Question: Say that my images are simple shapes - set of lines, dots, curves, and simple objects,
How do I calculate the distance between images - so length is important but total scale is non important, location of line\curve is important, angles is important etc
Attached image For example:
My comparison object is a cube on the top left, score are fictitious just for this example.
1. that the distance to the Cylinder is 80 (has 2 lines but top geometry is different)
2. The bottom left cube score is 100 since it exact match lines with different scale.
3. The bottom right Rectangle score is 90 since it has exact match lines on the top but different scale lines on the side.
I am looking for algorithm name or general approach that will help me to start to think towards a solution....
Thank you for your help.

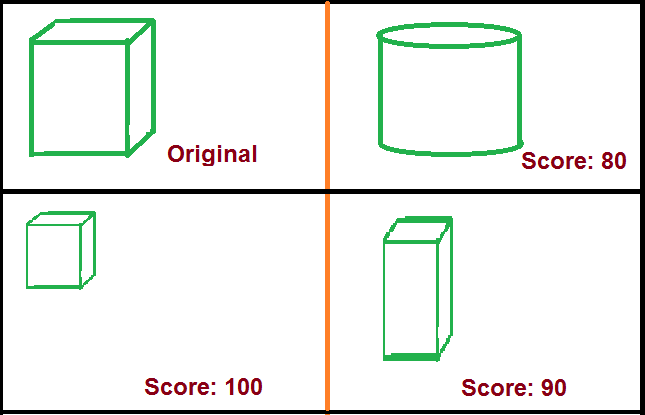
Answer: Here is something to get you started. When jumping into new problems, I don't see much value in trying a lot of complex steps just because they are available somewhere to use. So my focus is on using relatively simple things, that will fail in more varied situations, but hopefully you will see its value and get some sense of the problem.
The approach is fully based on corner detection; two typical methods for this detection are the Harris detector or the one by Shi and Tomasi described in the paper "Good Features to Track", 1994. I will use the second one, just because there is a ready implementation in OpenCV, newer Matlab, and possibly many other places. Its implementation on these packages also allows for easier parameter adjustment, regarding corner quality and minimum distance between corners. So, suppose you can detect all corner points correctly, how do you measure how close one shape is to another one based on these points ? The images have arbitrary size, so my idea is to normalize the point coordinates to the range [0, 1]. This solves for the scaling issue, which is desired according to the original description. Now we have to compare point sets in the range [0, 1]. Here we go for the simplest thing: consider one point 'p' from the shape 'a', what is the closest point in shape 'b' ? We assume it is one with the minimum absolute different between this point 'p' and any point in 'b'. If we sum all the values, we get a scoring between shapes. The lower the score, the more similar the shapes (according to this approach).
Here are some shapes I drew:

Here are the detected corners:

As you can clearly see in this last set of images, the method will easily confuse a rectangle/square with a cylinder. To handle that you will need to combine the approach with other descriptors. Initially, a simple one that you might consider is the ratio between the shape's area and its bounding box area (which would give 1 for rectangle, and lower for cylinder).
With the method described above, here are the measurements between the first and second shapes, first and third shapes, ..., respectively: 0.<PHONE>, 0.41350339, 0.30128458 <PHONE>, 0.<PHONE>. The second cube is a resized version of the first one, and as you see, they are very similar by this metric. The last shape is a resized version of the first cube but without keeping the aspect ratio, and the metric gives a much higher difference.
If you want to play with the code that performs this, here it is (in Python, depends on OpenCV, numpy):
'''
import sys
import cv2 as cv
import numpy
inp = []
for fname in sys.argv[1:]:
img_color = cv.imread(fname)
img = cv.cvtColor(img_color, cv.COLOR_RGB2GRAY)
inp.append((img_color, img))
ptsets = []
# Corner detection parameters.
params = (
200, # max number of corners
0.01, # minimum quality level of corners
10, # minimum distance between corners
)
# Params for visual circle markers.
circle_radii = 3
circle_color = (255, 0, 0)
for i, (img_color, img) in enumerate(inp):
height, width = img.shape
cornerMap = cv.goodFeaturesToTrack(img, *params)
corner = numpy.array([c[0] for c in cornerMap])
for c in corner:
cv.circle(img_color, tuple(c), circle_radii, circle_color, -1)
# Just to visually check for correct corners.
cv.imwrite('temp_%d.png' % i, img_color)
# Convert corner coordinates to [0, 1]
cornerUnity = (corner - corner.min()) / (corner.max() - corner.min())
# You might want to use other descriptors here. XXX
ptsets.append(cornerUnity)
def compare_ptsets(p):
res = numpy.zeros(len(p))
base = p[0]
for i in xrange(1, len(p)):
sum_min_diff = sum(numpy.abs(p[i] - value).min() for value in base)
res[i] = sum_min_diff
return res
res = compare_ptsets(ptsets)
print res
'''